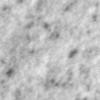
Label: no_change